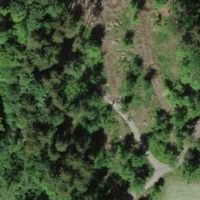
EUNIS habitat code: 44
Species observed at this site:
Abies alba
Fagus sylvatica
Lonicera acuminata